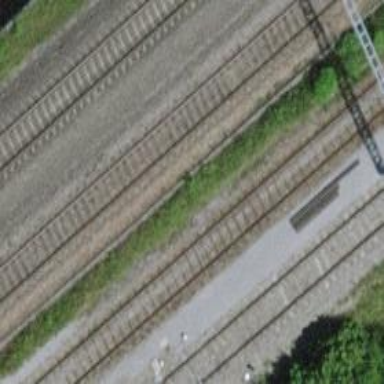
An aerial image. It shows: Single railway track with electrified contact line.